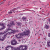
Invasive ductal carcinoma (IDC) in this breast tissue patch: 0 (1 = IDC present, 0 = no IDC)